Question: In a typical TSP algorithm, we have multiple and we want to travel in the optimal order of travel. Points being households, customers, and etc. basically a dot on the map.
Instead of points, I have to optimize. Snowplowing is a good example, where you have multiple streets to travel. And the biggest difference is that for each travel, the point you end is different than your start point. My attempt was to just assume starting point as the only node in each travel. But apparently, whenever your route/line is quite long, you end up at a distant point from your start. And the solution is nowhere close to optimal anymore.
I looked at some companies that provide route optimization. Their solution is just to break lines into close points; and treat each line as nodes close to each other. I think that won't work when you have to travel two sides of the street, or whenever you get close to another street.
I wonder if there is a modeling trick, or any other way to solve this problem?

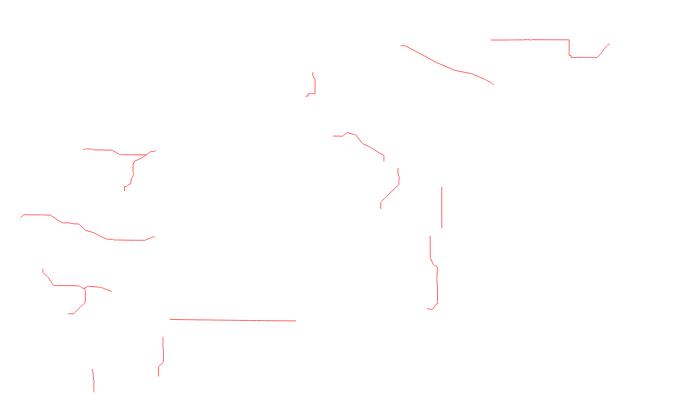
Answer: You've actually presented four entirely different challenges in your question, composed of two primary challenges with two sub-challenges each.
In this case, the challenge is to find the optimal route given a set of streets that only need to be traversed in one direction. This challenge itself can be further sub-divided into two challenges.
In this challenge, the salesman is required to traverse the entire length of a street before going to the next street. For this challenge, each street can be modeled by its two end points, and the problem can be solved with the TSP algorithm with one modification. When the algorithm chooses one endpoint of a street for consideration, the salesman is repositioned to the other endpoint of the street, and both endpoints are marked as fulfilled.
Similar to Challenge 1A, with the exception that the salesman is allowed to leave a street, so as to traverse one or more other streets, before returning to complete the current street. For this challenge, each street can be modeled as a series of points to be visited, and the solution is the standard TSP algorithm.
In this case, the the challenge is to find the optimal route given a set of streets that need to be traversed in both directions, or at least have points of interest on both sides. This challenge itself can be further sub-divided into two challenges.
This is the postman problem and/or the mixed-mode-of-transportation problem. Consider an imaginary postman who starts with a truck full of mail. At each street, some of the mail is loaded into a bag that the postman carries on foot to each house. The postman delivers mail on one side of the street, and then returns to the truck while delivering mail on the other side of the street. To put it another way, the traveling salesman is required to return to his point of origin, in order to continue using an alternate mode of transportation. For this challenge, each street can be modeled by its two end points, and the problem can be solved with the TSP algorithm with one modification. Once the algorithm has considered one end-point of a street, the other end-point is removed from consideration.
This is the most difficult of the four challenges. The issue here is that traveling to a point that is geographically close may not provide the optimal solution. For example, on a rural road, jaywalking may be legal and safe. However, on a four lane boulevard, jaywalking could be illegal and extremely dangerous. Furthermore, there could be considerable time delay while waiting for a break in traffic that would allow jaywalking to be attempted. To solve this problem, the TSP algorithm must be modified to include a cost function. In a normal TSP algorithm, the cost of traveling between two points is proportional to the distance between them. But for this challenge, the algorithm must first consider each pair of points, and compute the cost to travel between those two points. Then the standard TSP algorithm can be used to find the optimal route based on those costs.